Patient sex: M
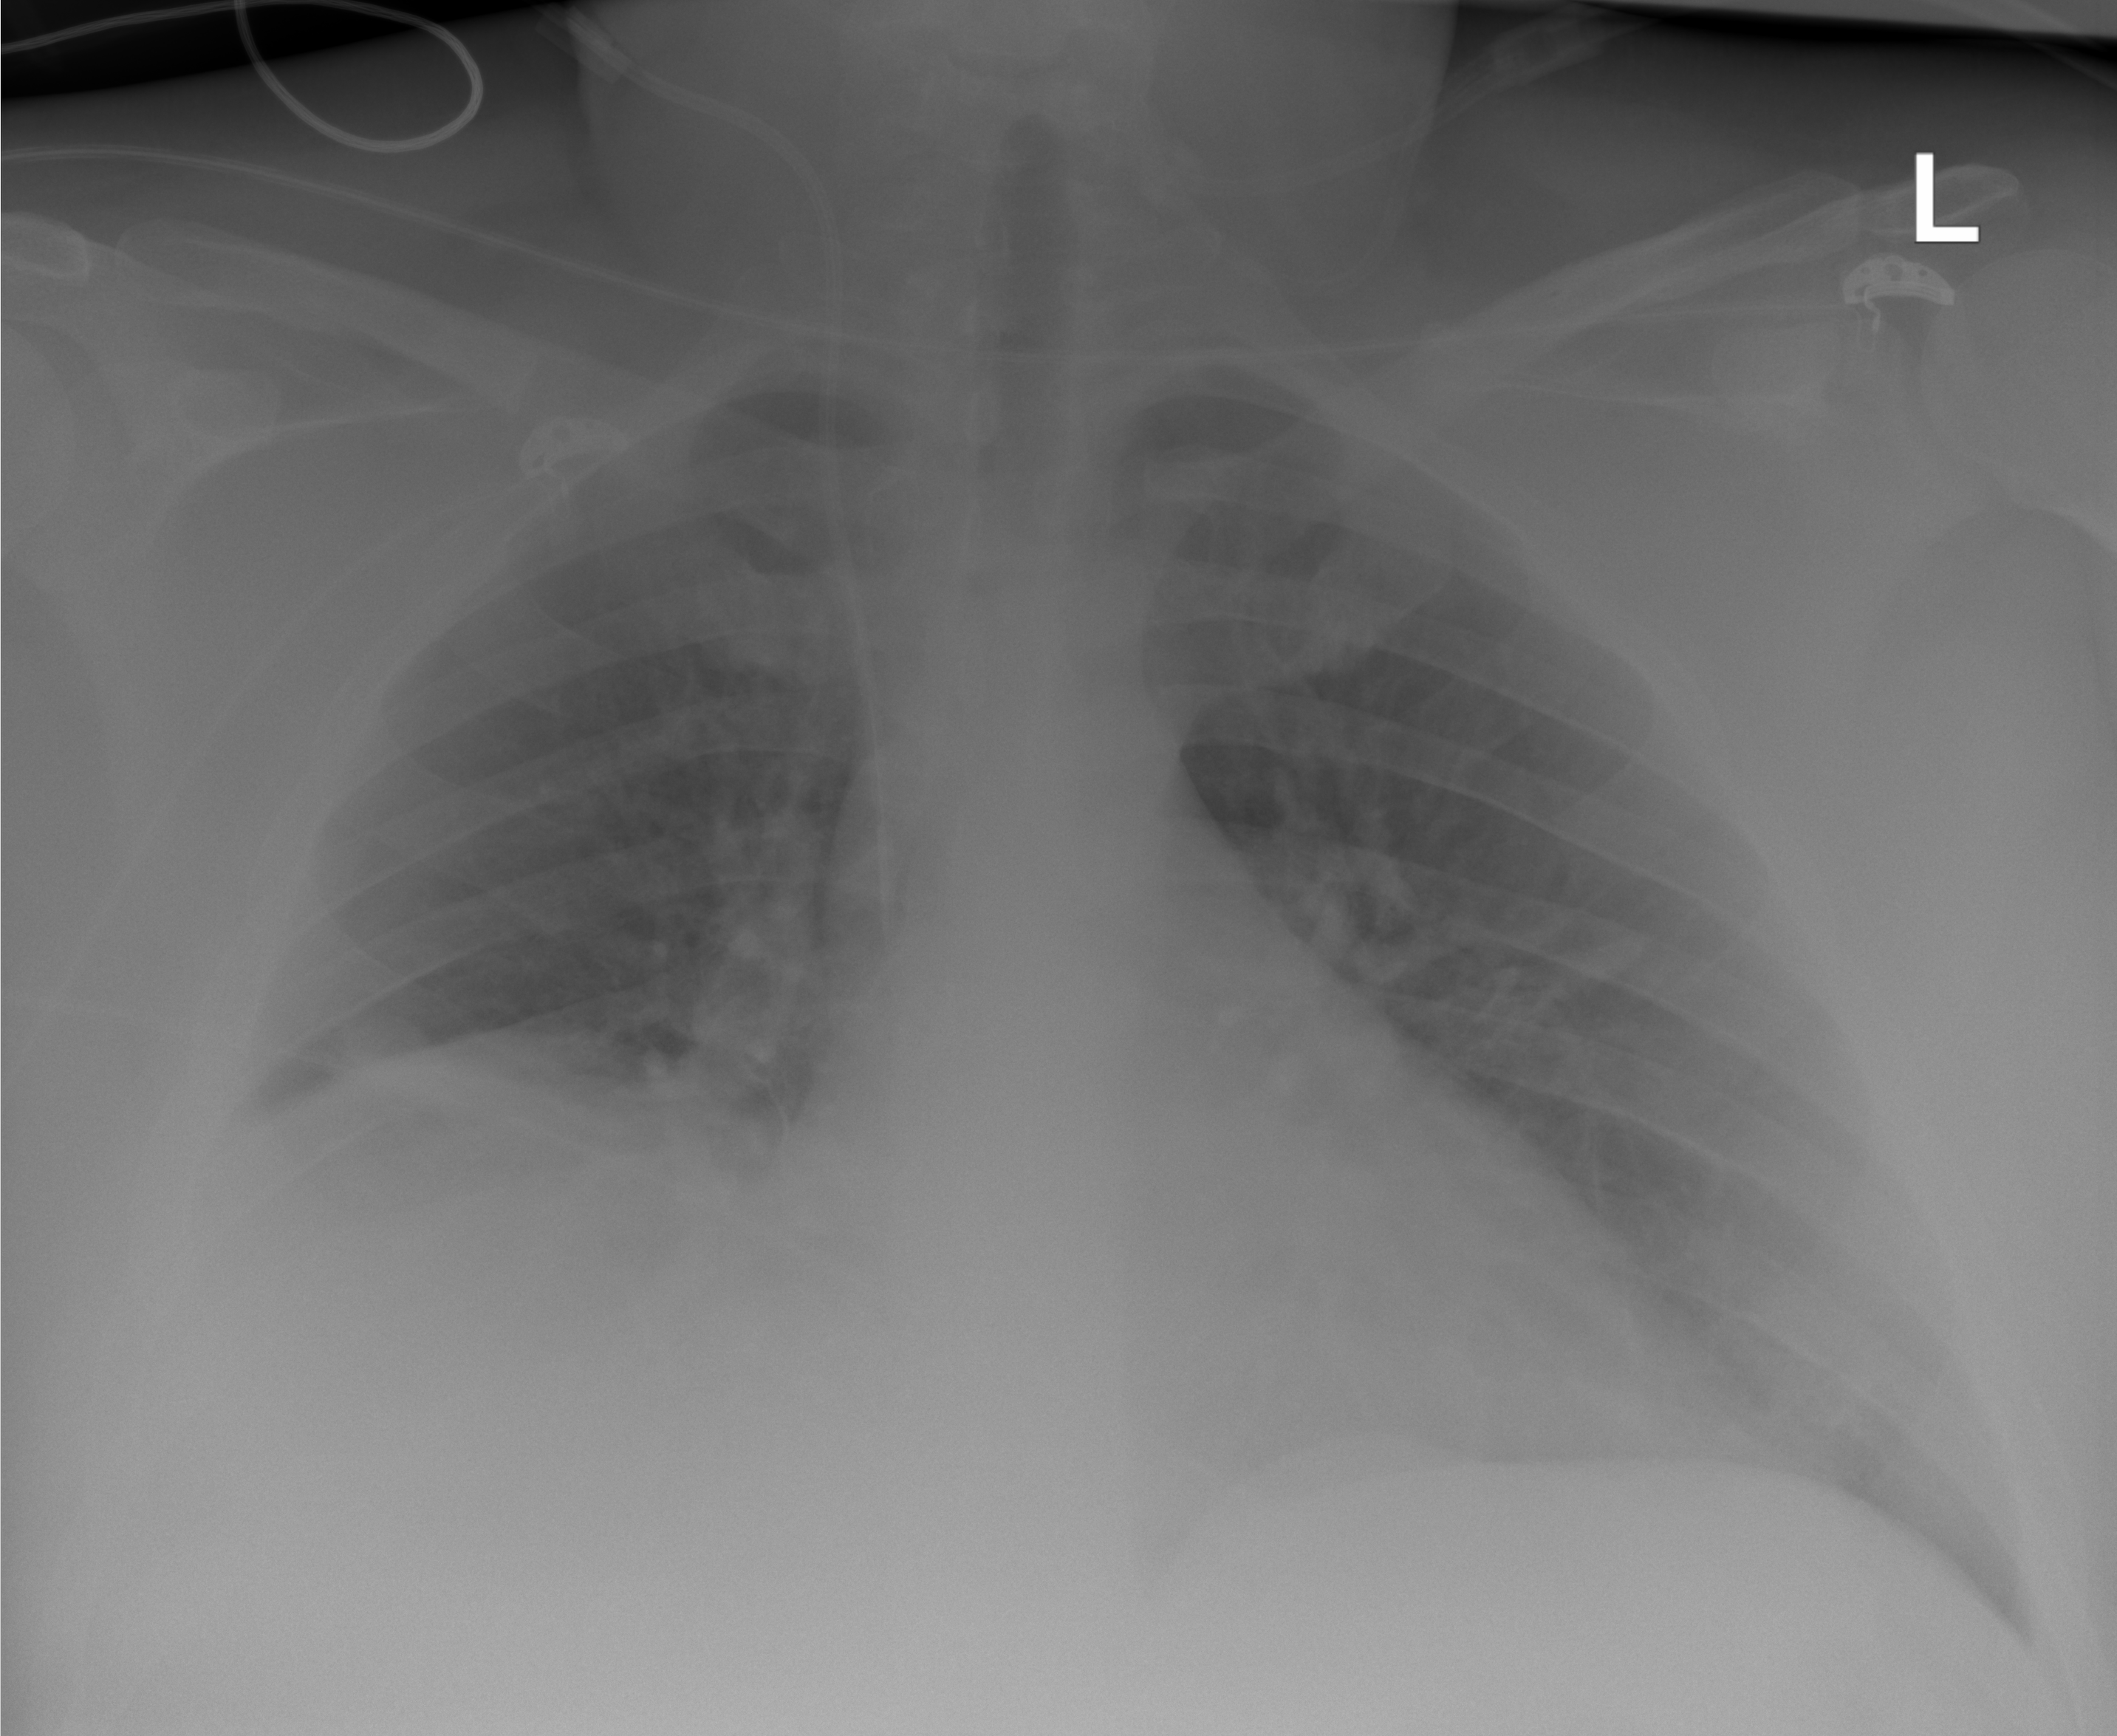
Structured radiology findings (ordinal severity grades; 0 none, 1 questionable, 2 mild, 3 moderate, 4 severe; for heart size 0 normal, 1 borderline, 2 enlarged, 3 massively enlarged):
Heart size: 3
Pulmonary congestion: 2
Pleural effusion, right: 2
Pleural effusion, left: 0
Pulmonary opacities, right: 1
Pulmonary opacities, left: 0
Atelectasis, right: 2
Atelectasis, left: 0